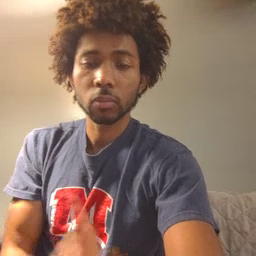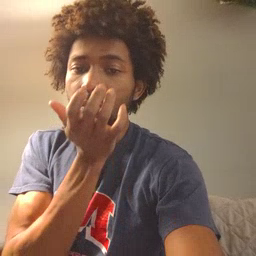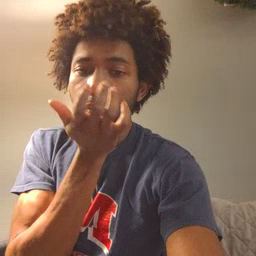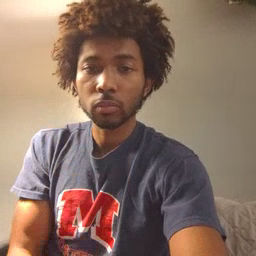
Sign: grass